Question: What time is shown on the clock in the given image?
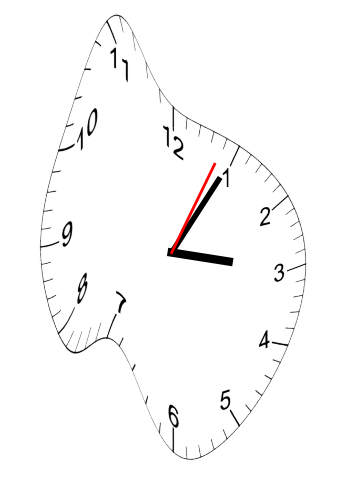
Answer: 03:05:04